Interaction volume radius: 10 \u00c5
Interaction volume height: 35 \u00c5
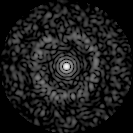
Disorder parameter: 0.8291